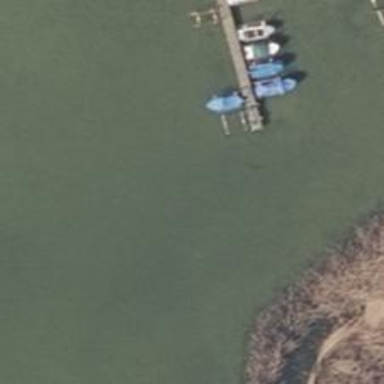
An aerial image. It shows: Man-made pier.